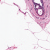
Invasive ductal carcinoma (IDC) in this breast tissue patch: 0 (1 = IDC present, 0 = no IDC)